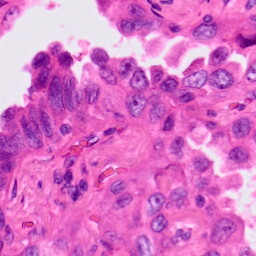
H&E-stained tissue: Lung